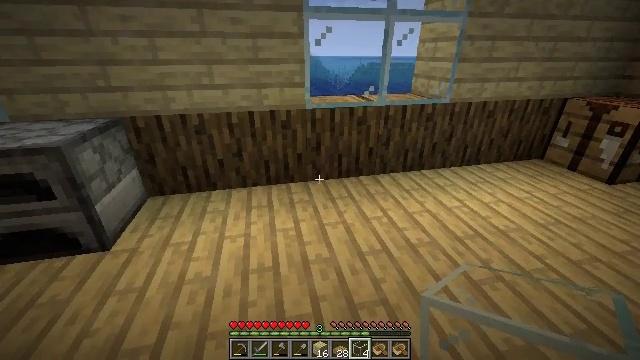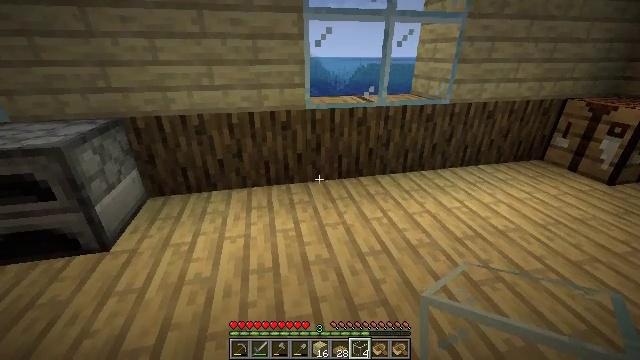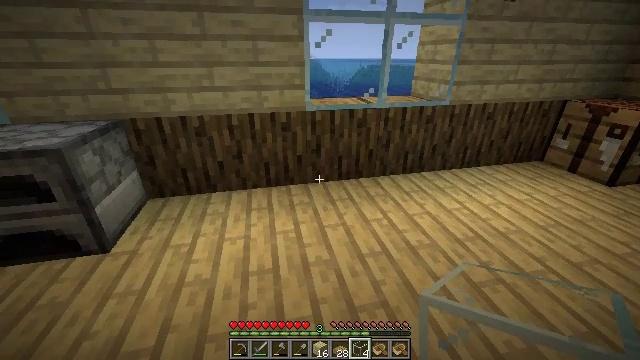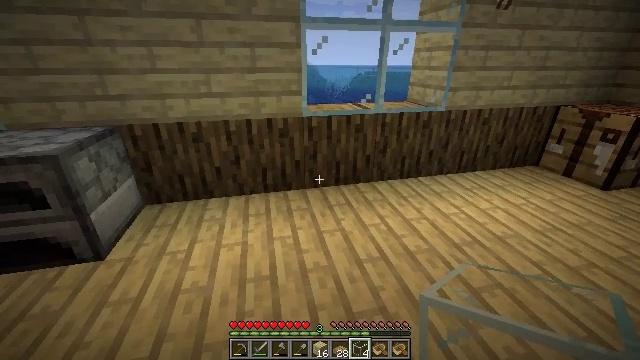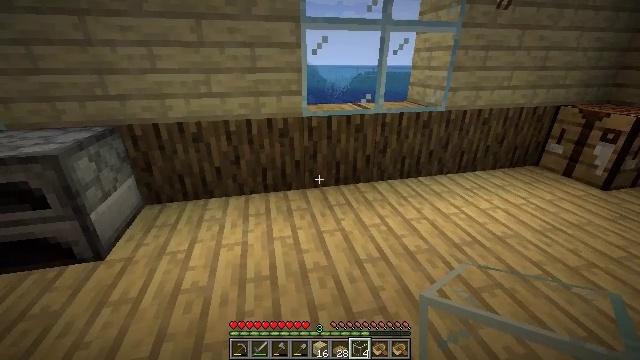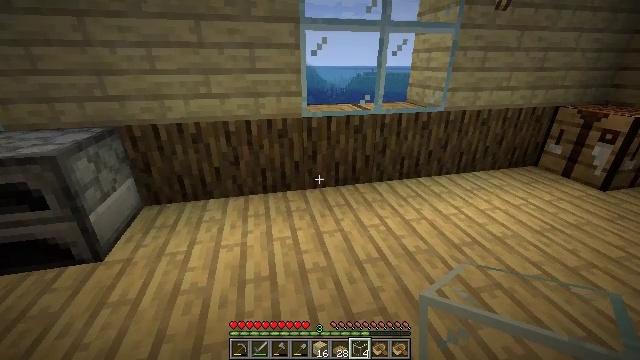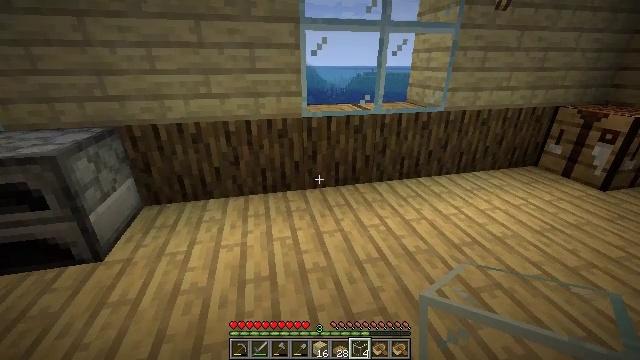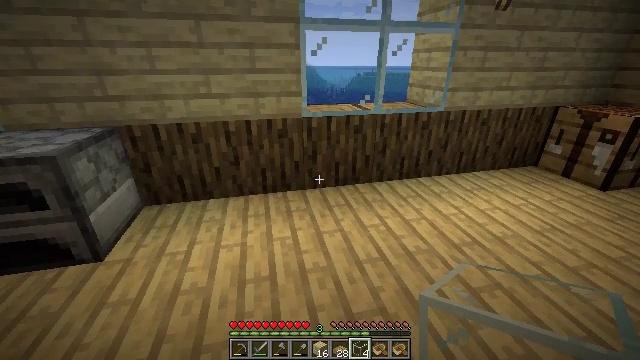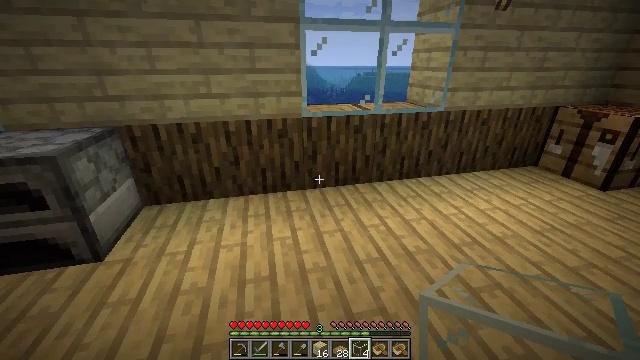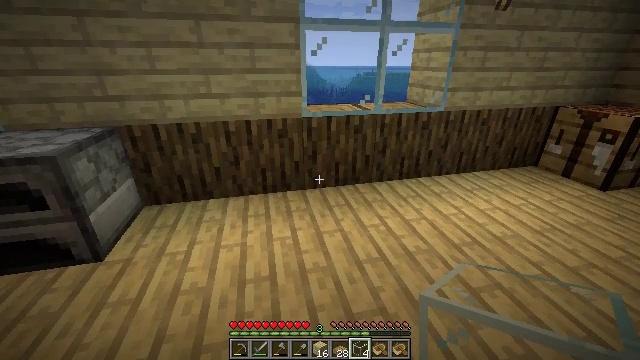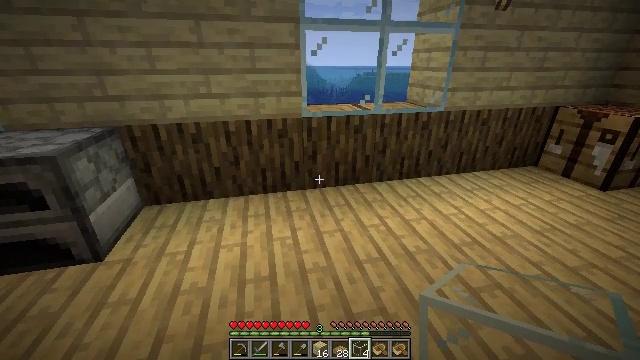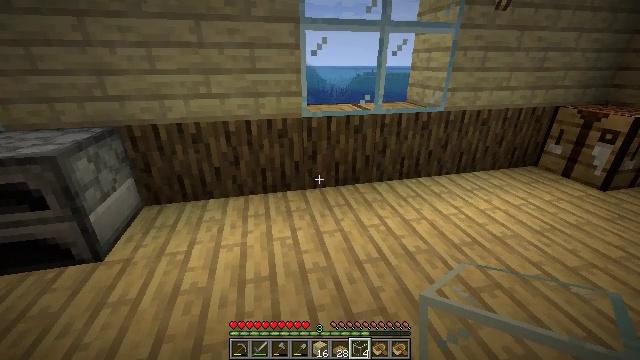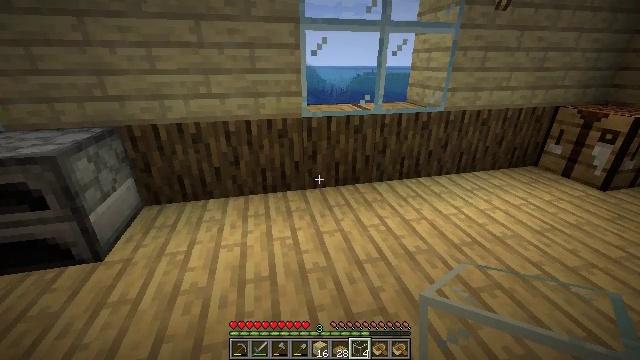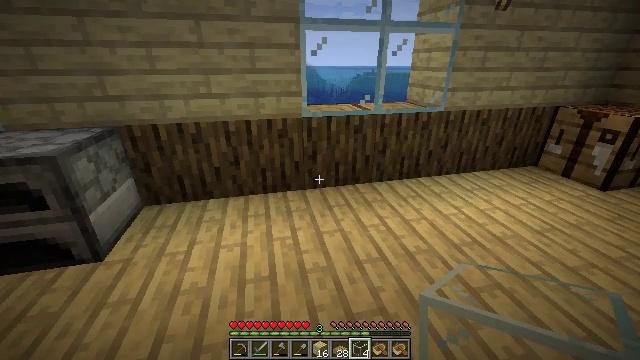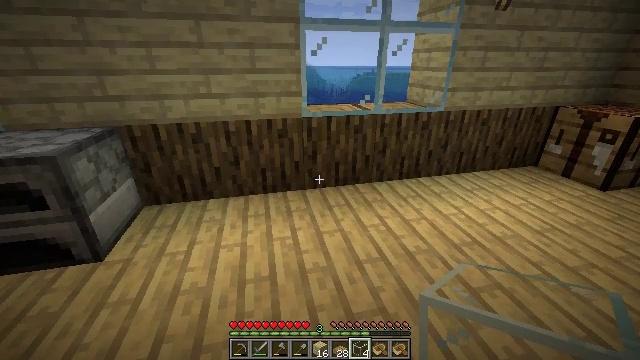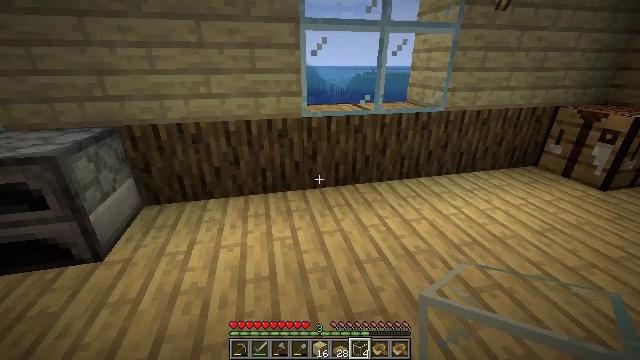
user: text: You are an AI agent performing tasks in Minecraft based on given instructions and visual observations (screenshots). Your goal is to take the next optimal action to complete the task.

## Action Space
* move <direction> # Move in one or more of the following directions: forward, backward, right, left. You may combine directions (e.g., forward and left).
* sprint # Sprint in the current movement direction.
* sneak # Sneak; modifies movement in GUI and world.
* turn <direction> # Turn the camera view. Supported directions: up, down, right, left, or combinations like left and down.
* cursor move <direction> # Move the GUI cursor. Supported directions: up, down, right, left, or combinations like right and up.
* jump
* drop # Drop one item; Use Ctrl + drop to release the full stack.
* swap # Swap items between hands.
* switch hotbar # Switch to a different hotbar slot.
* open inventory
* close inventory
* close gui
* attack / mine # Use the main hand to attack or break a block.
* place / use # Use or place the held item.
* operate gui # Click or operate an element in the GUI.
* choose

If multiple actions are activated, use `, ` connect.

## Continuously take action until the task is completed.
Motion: motion action
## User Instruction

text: Harvest sugar cane from the plant.
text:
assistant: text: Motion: no_op
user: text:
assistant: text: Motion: no_op
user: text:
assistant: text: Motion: turn up
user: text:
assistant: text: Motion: no_op
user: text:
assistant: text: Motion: no_op
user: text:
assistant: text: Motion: no_op
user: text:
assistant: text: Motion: no_op
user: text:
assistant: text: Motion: no_op
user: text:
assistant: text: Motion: no_op
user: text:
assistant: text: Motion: no_op
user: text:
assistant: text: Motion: no_op
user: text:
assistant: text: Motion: no_op
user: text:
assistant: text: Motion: no_op
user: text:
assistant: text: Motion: no_op
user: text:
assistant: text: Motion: no_op
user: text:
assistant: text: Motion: no_op
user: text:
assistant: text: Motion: no_op
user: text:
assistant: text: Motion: no_op
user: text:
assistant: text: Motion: no_op
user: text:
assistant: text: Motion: no_op
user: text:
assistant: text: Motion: no_op
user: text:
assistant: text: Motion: no_op
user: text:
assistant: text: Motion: turn up
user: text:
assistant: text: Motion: no_op
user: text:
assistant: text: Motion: no_op
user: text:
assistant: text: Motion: no_op
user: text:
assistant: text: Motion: turn up
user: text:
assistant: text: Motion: turn up
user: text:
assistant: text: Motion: turn up
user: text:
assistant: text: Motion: turn up